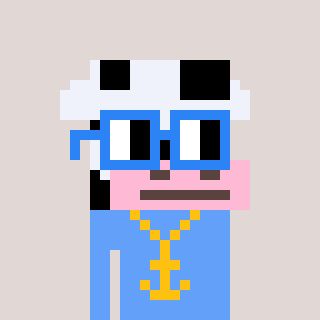
a pixel art character with square blue glasses, a cow-shaped head and a blue-colored body on a warm background